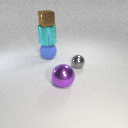
large blue rubber sphere behind large purple metal sphere